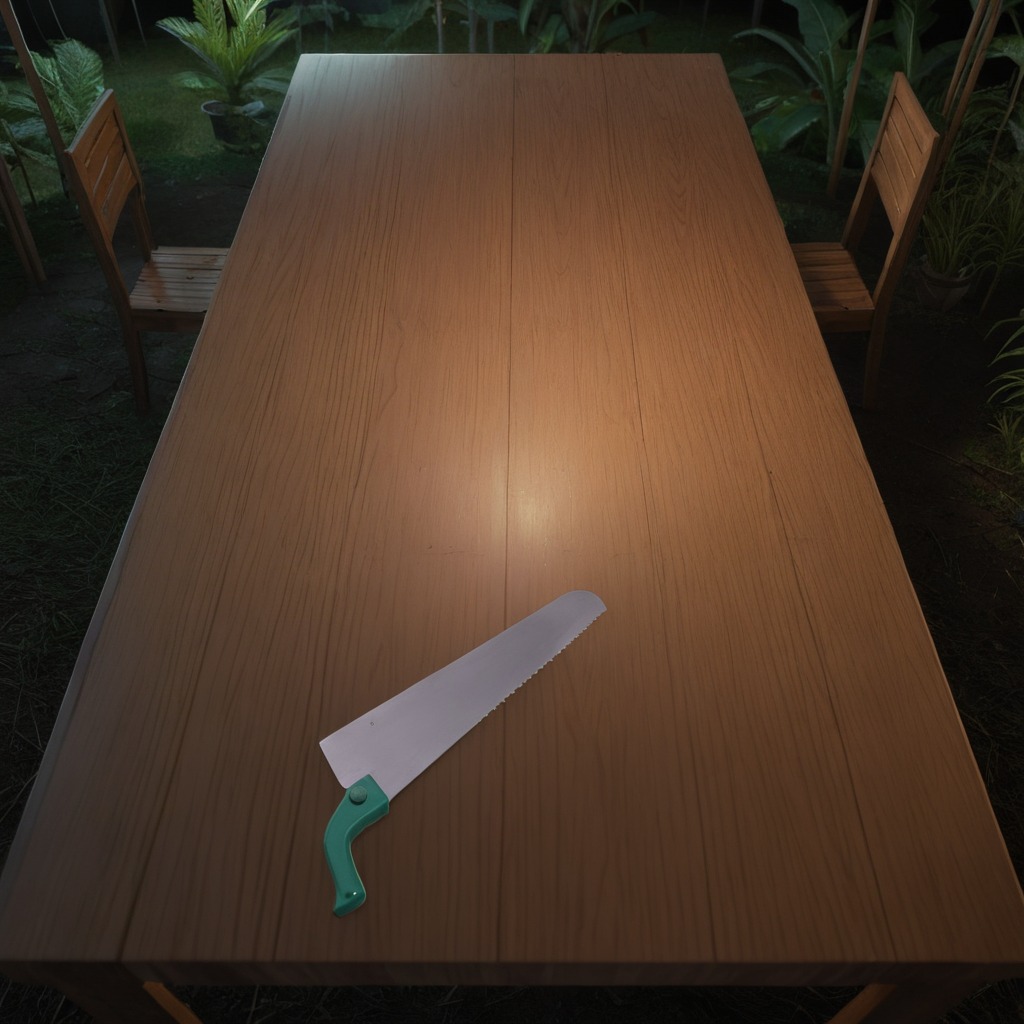
A metal saw is lying on the wooden table inside a jungle field workshop tent at night.